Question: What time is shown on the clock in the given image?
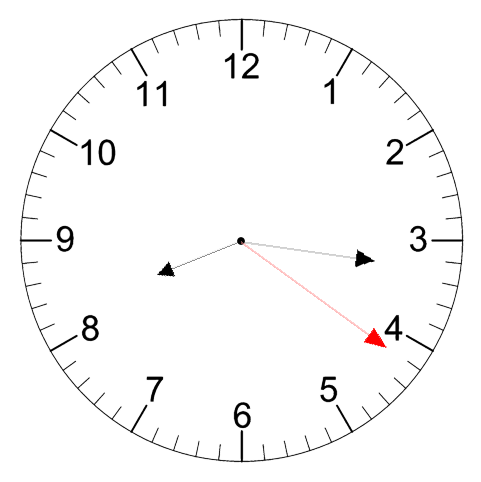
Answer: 08:16:21